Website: walmart
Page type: payment
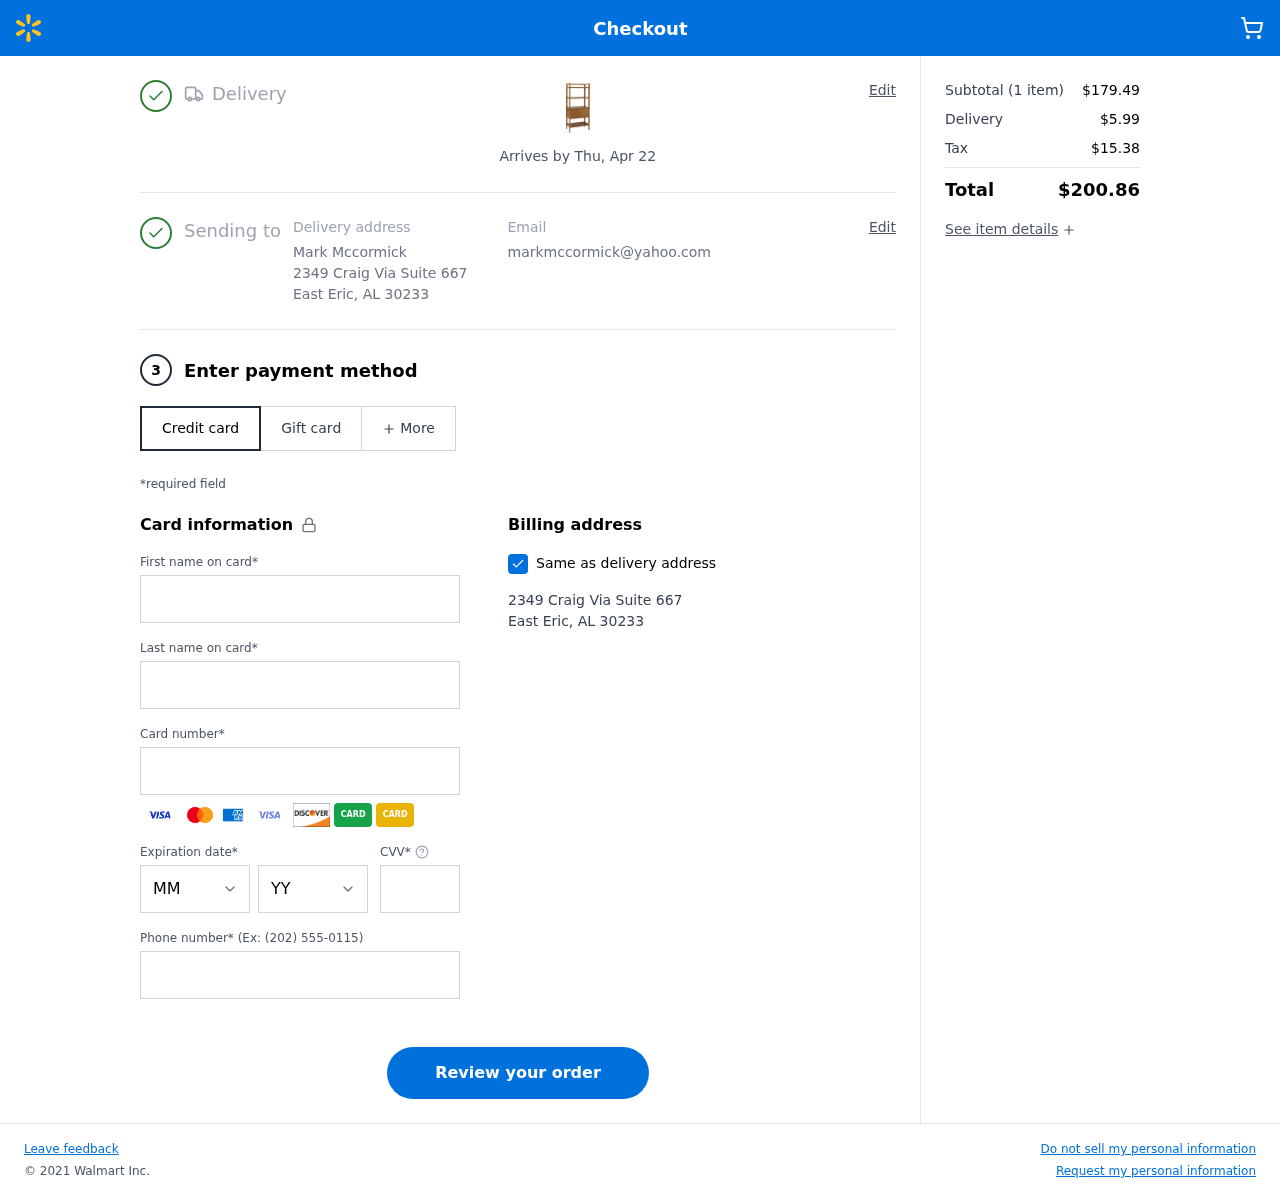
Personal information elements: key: PII_CARD_CVV
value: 679
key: PII_CARD_EXPIRY_MONTH
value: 10
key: PII_CARD_EXPIRY_YEAR
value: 26
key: PII_CARD_NUMBER
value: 6011 8321 7449 6596
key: PII_CITY
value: East Eric
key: PII_EMAIL
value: markmccormick@yahoo.com
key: PII_FIRSTNAME
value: Mark
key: PII_FULLNAME
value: Mark Mccormick
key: PII_LASTNAME
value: Mccormick
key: PII_PHONE
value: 6572775342
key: PII_POSTCODE
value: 30233
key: PII_STATE_ABBR
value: AL
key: PII_STREET
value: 2349 Craig Via Suite 667
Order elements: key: ORDER_DELIVERY_DATE
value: Arrives by Thu, Apr 22
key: ORDER_NUM_ITEMS
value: (1 item)
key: ORDER_SUBTOTAL
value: $179.49
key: ORDER_SHIPPING_COST
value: $5.99
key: ORDER_TAX
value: $15.38
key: ORDER_TOTAL
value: $200.86